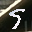
Label: 5